Brain MRI, t1w sequence, axial 2D slice.
Patient: age 50, sex M, weight 95 kg, height 1.95 m
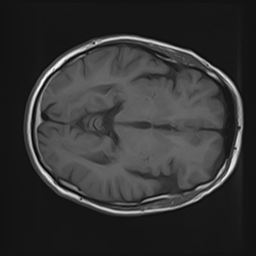